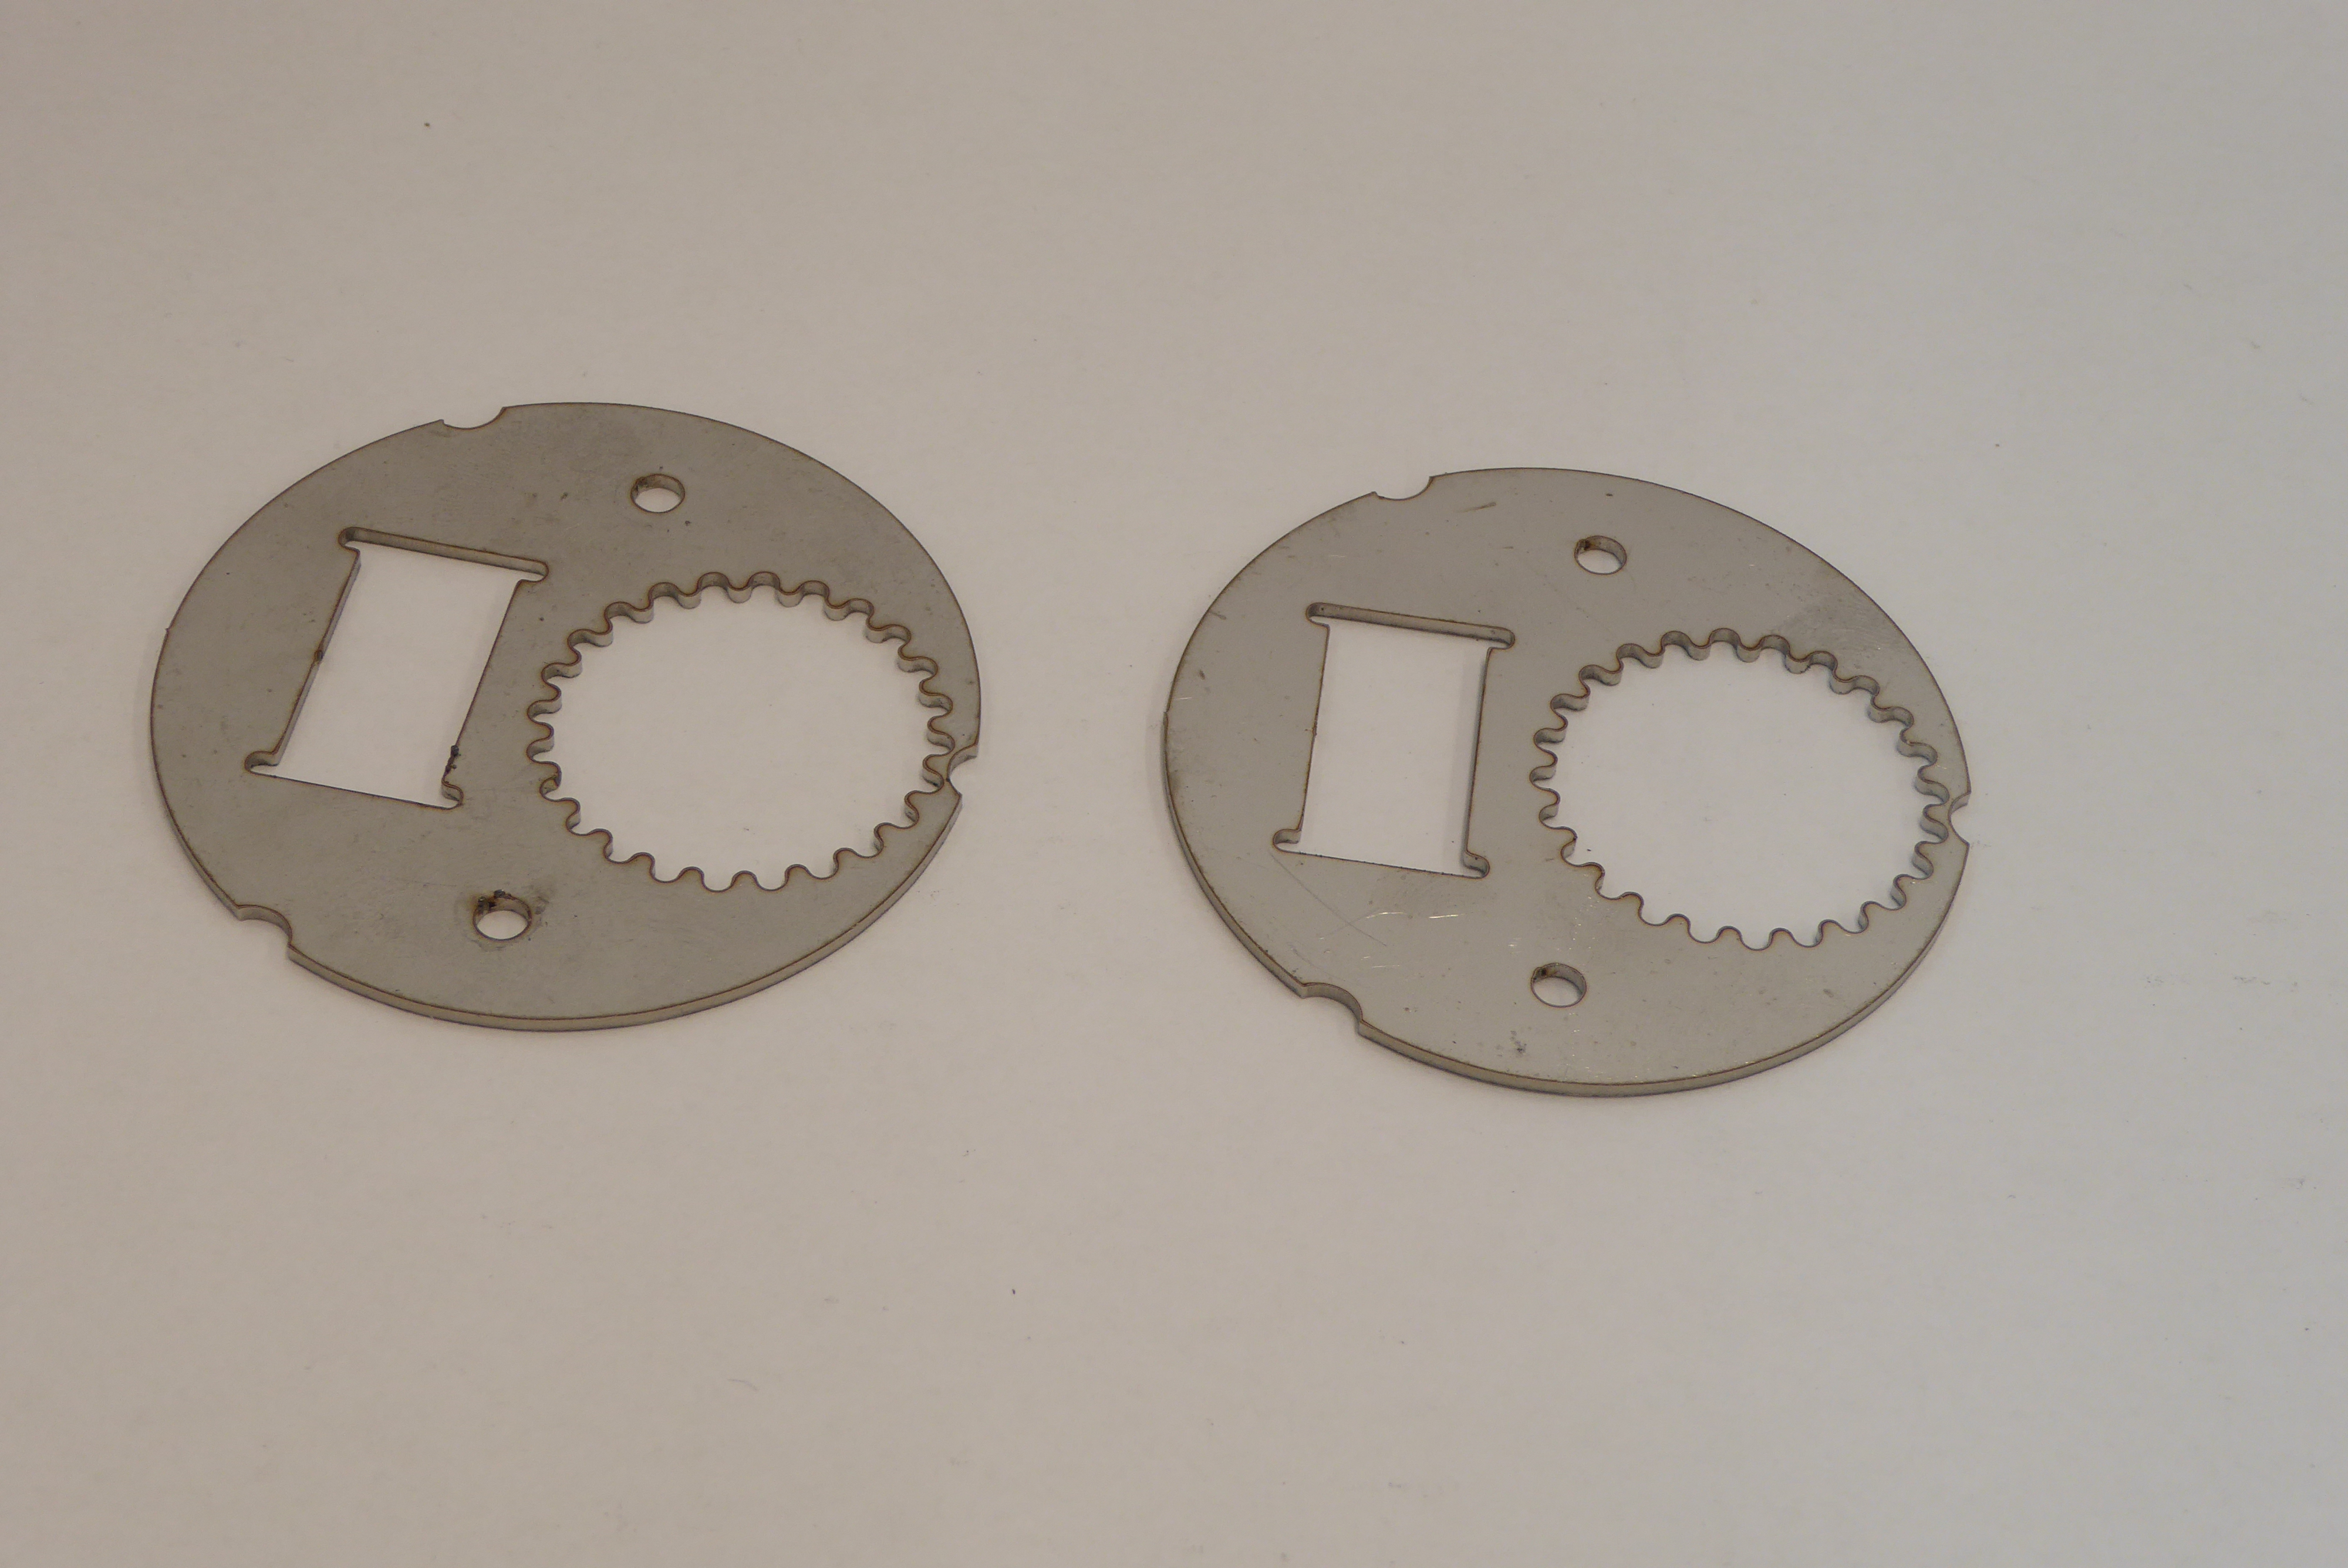
Label: Bottle Opener - Inlay